Question: I can't find the provisioning profile in the bundle ID list when i tried to send my application into the iTunes connect.

how can i add the provisioning profile, i used in the archive, into the list of the Bundle ID so that i pick it when submitting the app.
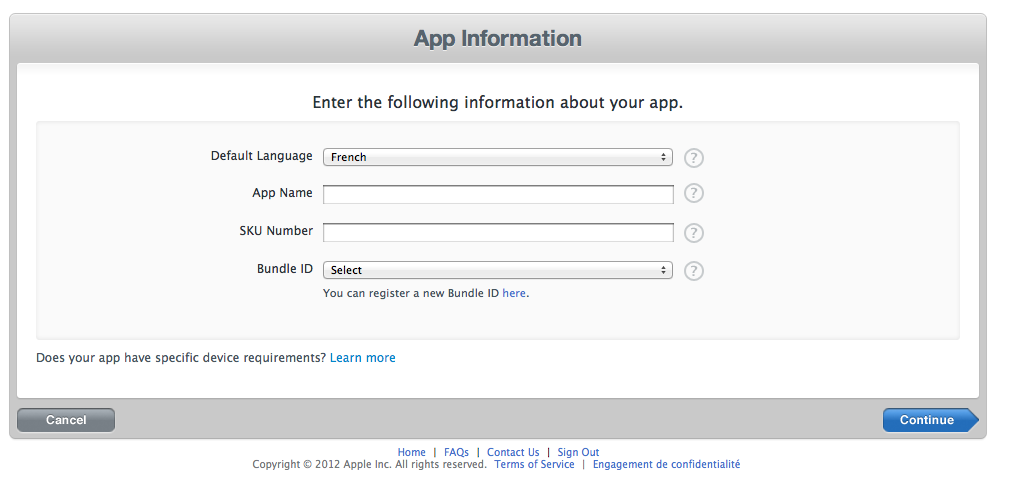
Answer: You don't look for the provisioning profile in the Bundle ID list, you should be looking for the App ID (com.yourCompany.yourApp) you created for your app in the Provisioning Portal. Your provisioning profiles are created after you create your App ID and they're values correspond to the App ID you selected when making them.